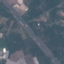
Label: Highway